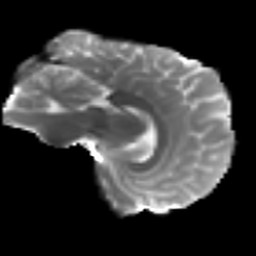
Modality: T2w
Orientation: sagittal
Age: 22
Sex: female
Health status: ill
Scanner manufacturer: siemens
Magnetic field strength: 3 T
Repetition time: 6.5 s
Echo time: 0.062 s